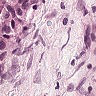
Metastatic tissue present: yes